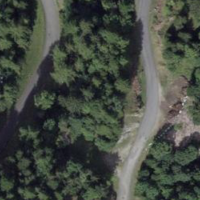
EUNIS habitat code: 31
Species observed at this site:
Parnassius apollo
Lysandra coridon
Argynnis paphia